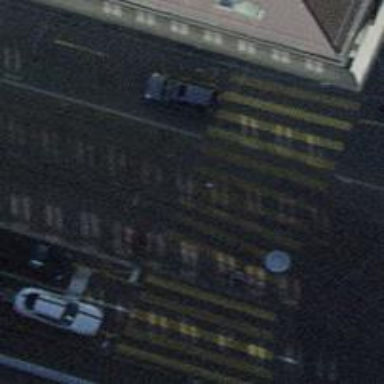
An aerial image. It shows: Tram crossing on the railway.